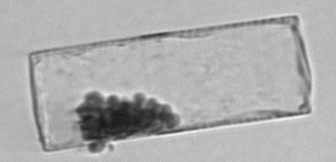
Label: Guinardia_flaccida